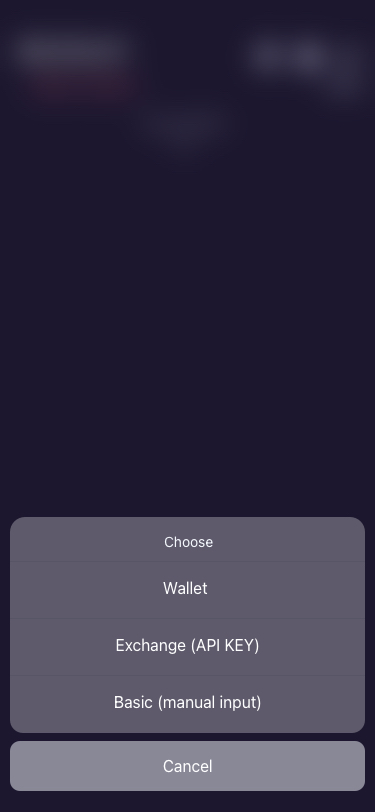
Text in this UI design:
$6.634,51
- $25.27 (0.02%)
USD
New profolio
Choose
Wallet
Basic (manual input)
Exchange (API KEY)
Cancel